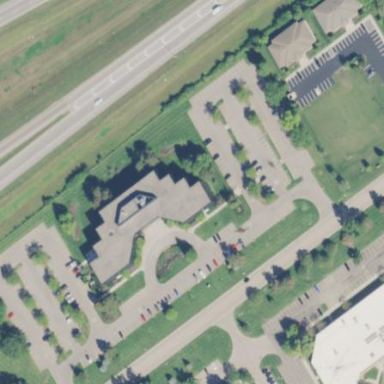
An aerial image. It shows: Office building.